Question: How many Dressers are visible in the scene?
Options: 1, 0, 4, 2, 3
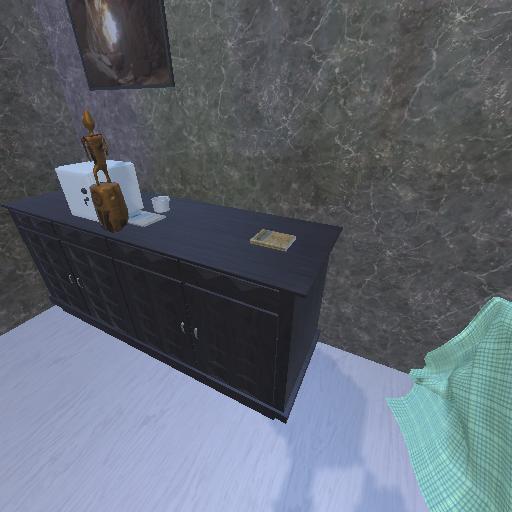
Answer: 1